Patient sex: M
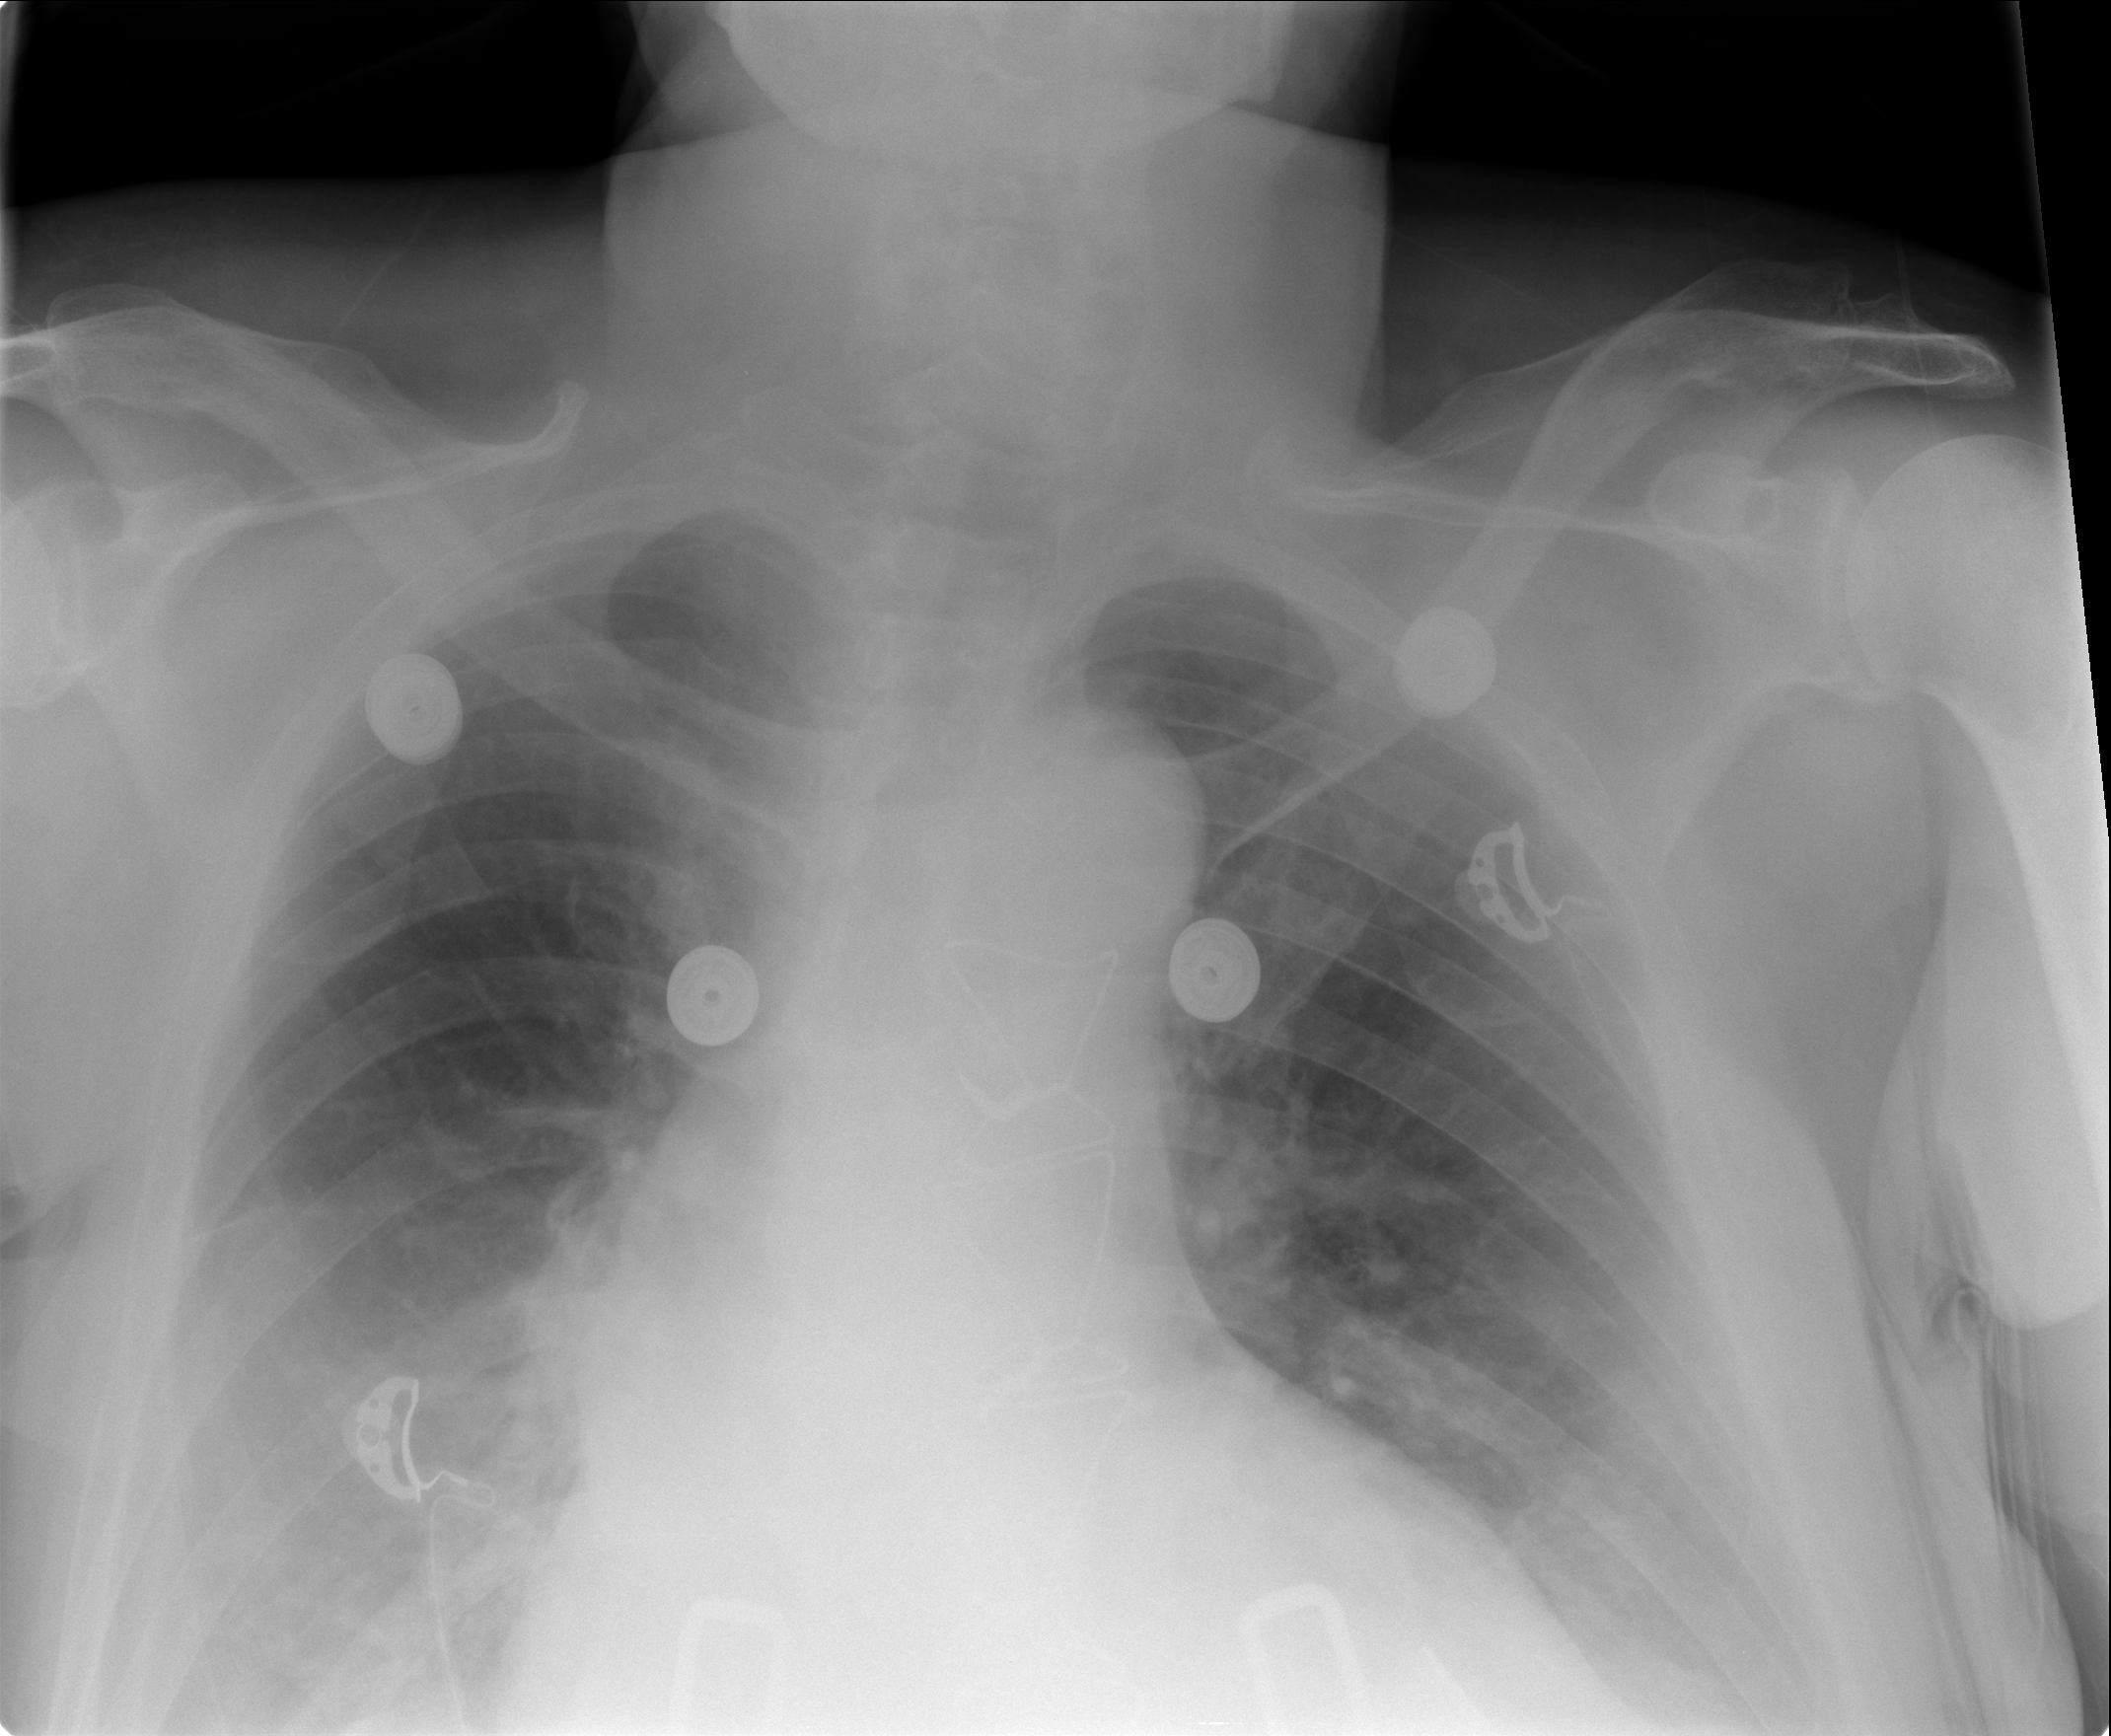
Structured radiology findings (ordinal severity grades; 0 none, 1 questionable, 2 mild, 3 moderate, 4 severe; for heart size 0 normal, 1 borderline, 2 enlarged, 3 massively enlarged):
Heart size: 2
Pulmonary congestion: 0
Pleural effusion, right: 1
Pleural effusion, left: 2
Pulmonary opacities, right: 0
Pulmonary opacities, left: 0
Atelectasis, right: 0
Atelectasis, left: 0